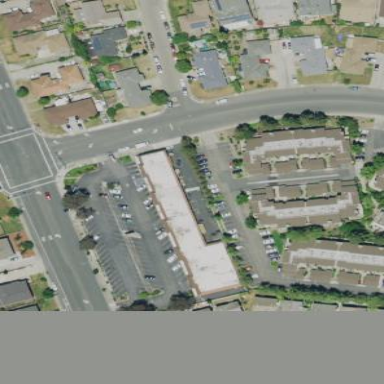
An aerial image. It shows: Retail building.